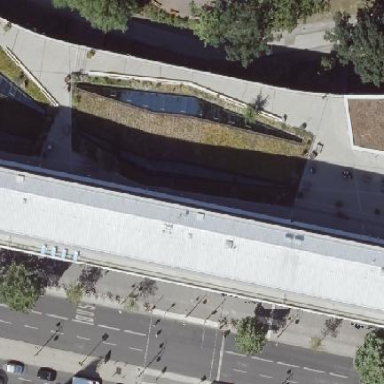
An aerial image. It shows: Building with grass roof.